Interaction volume radius: 10 \u00c5
Interaction volume height: 30 \u00c5
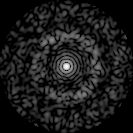
Disorder parameter: 0.838